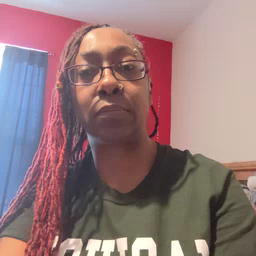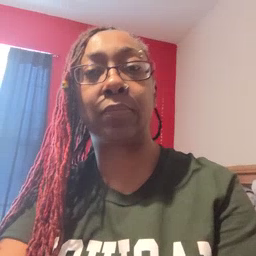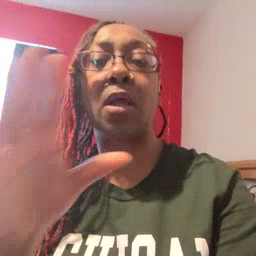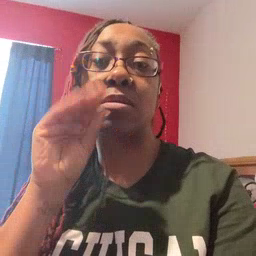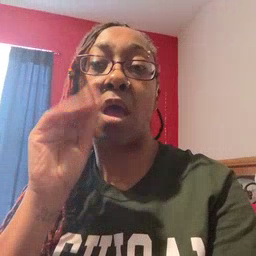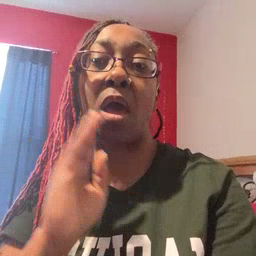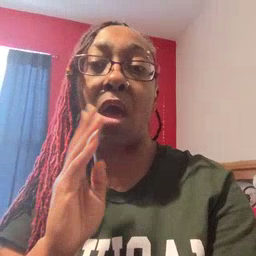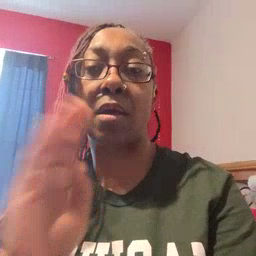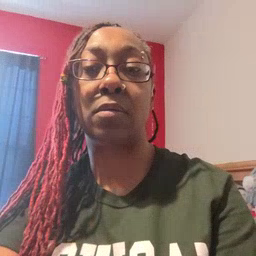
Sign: talk